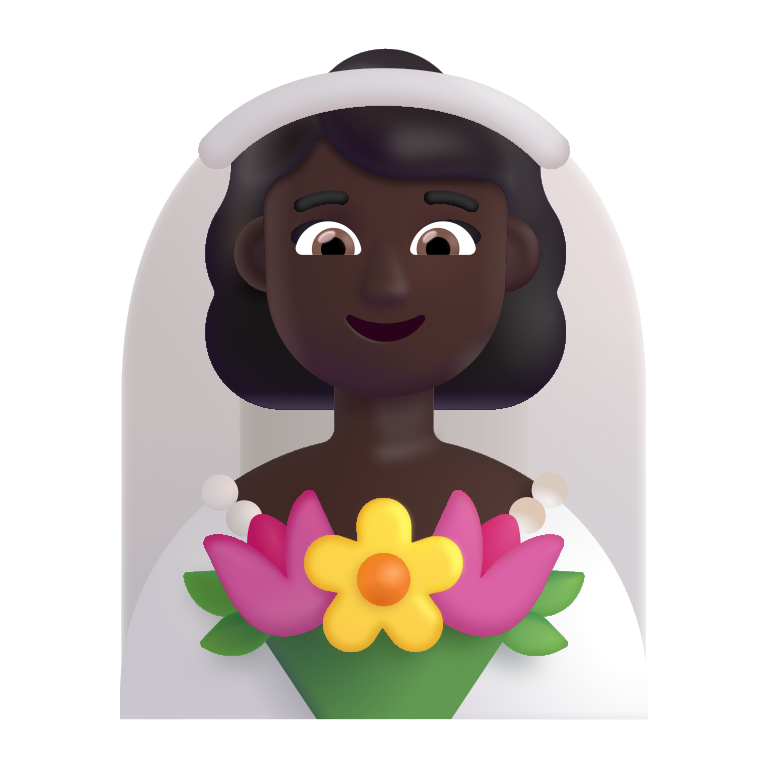
woman with veil color dark